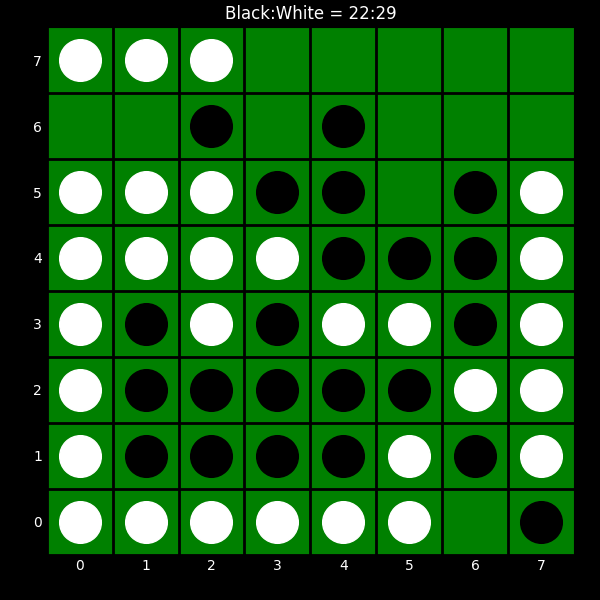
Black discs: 22
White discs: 29